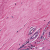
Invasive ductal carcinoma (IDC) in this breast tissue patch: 0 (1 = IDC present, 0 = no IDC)